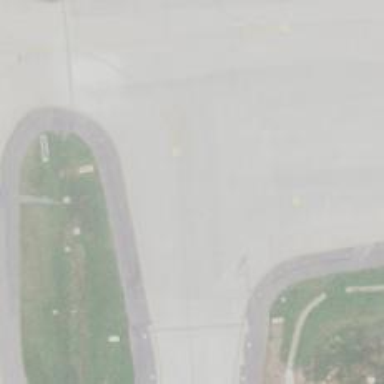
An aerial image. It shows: View of taxiway at the airport.